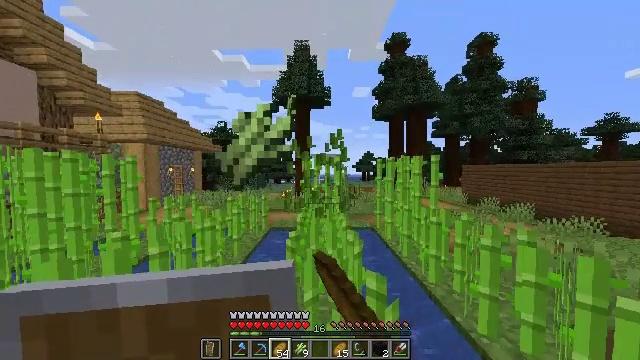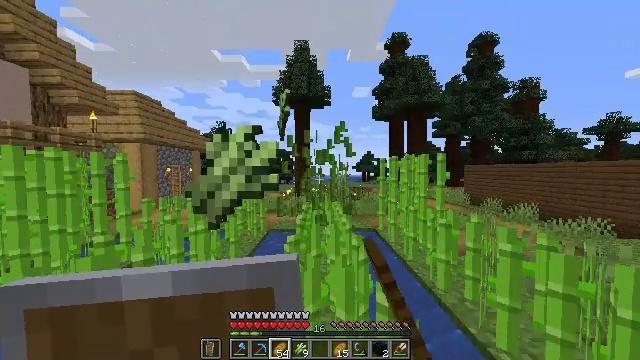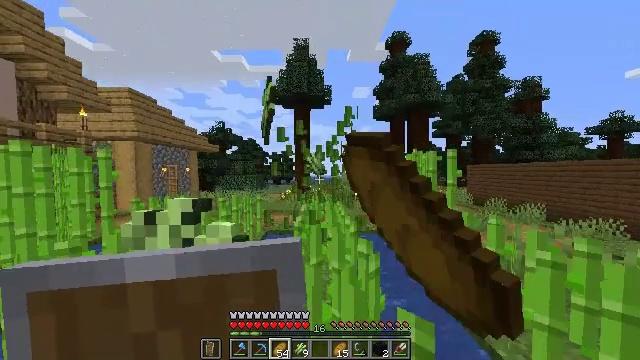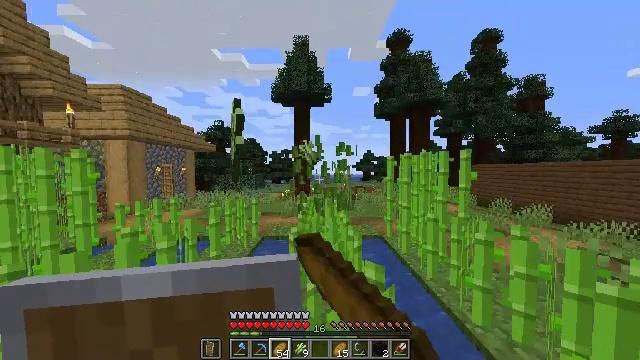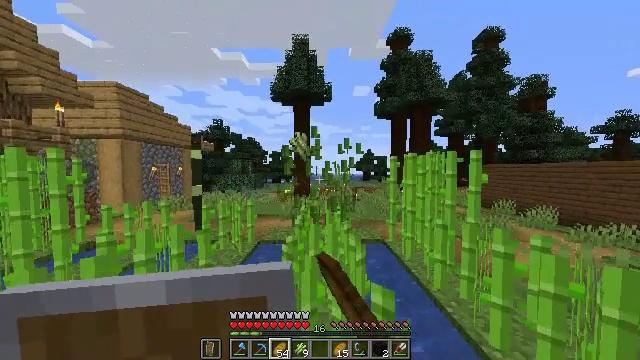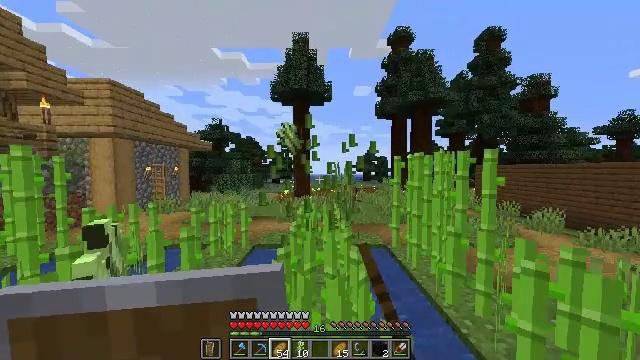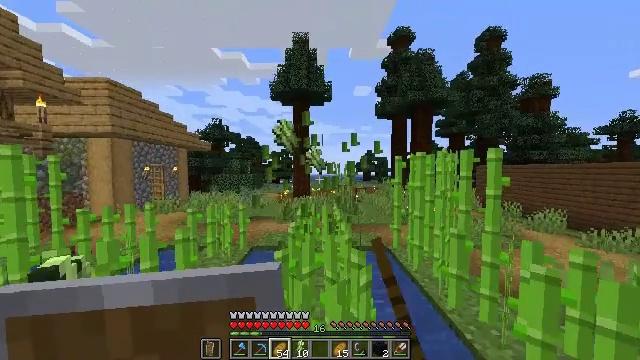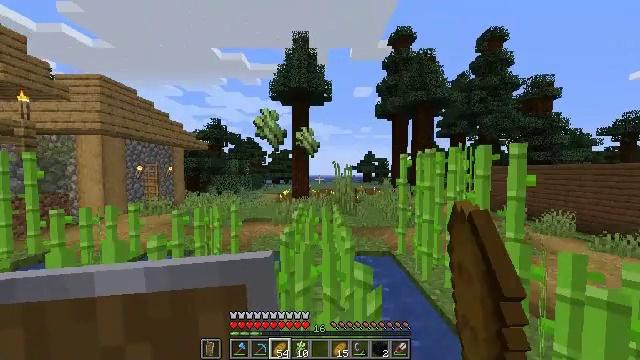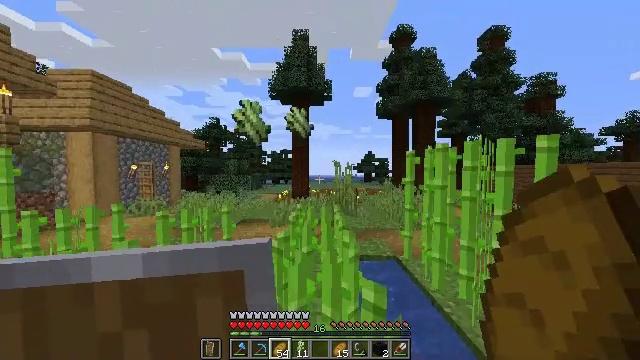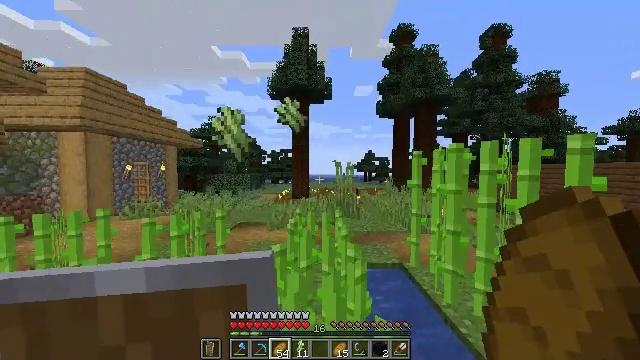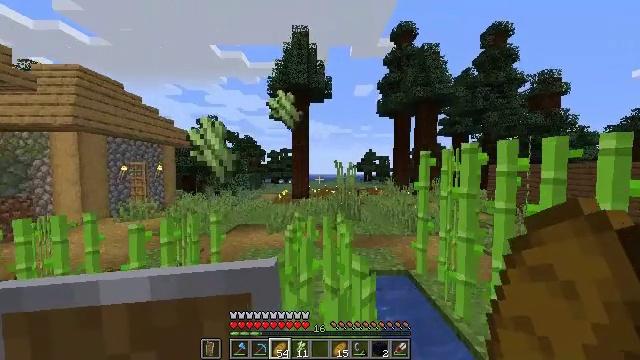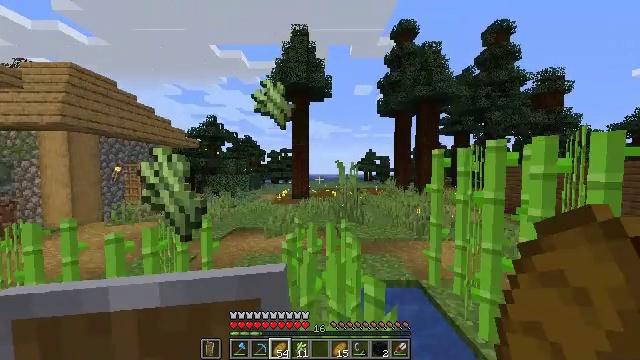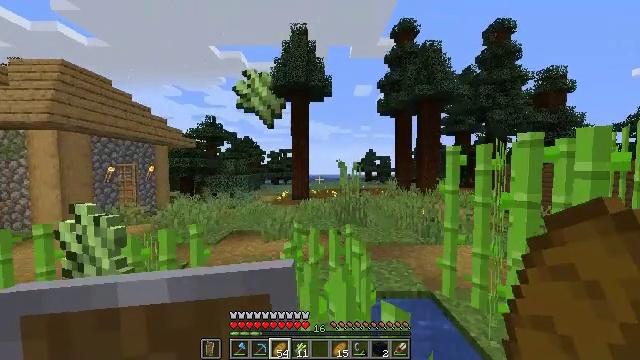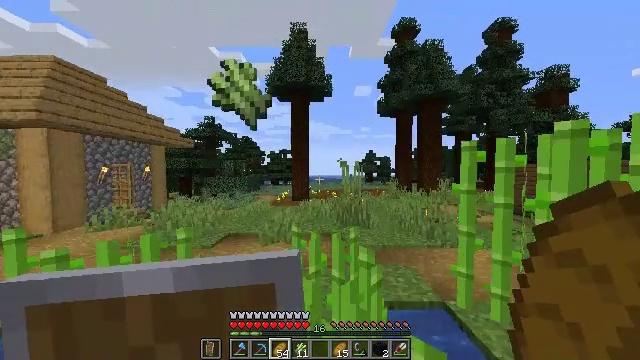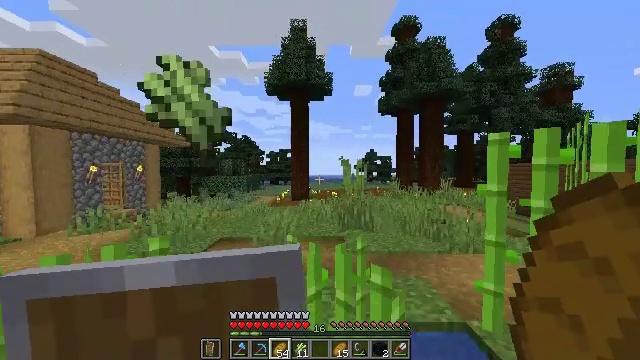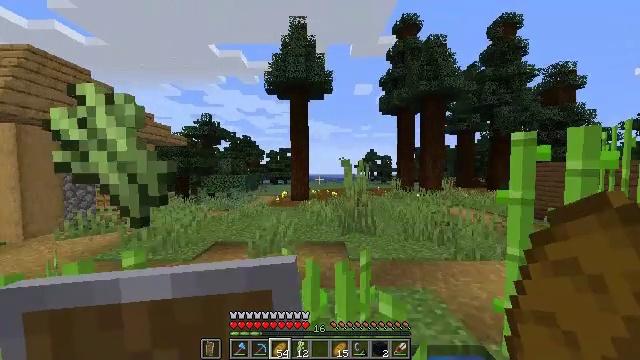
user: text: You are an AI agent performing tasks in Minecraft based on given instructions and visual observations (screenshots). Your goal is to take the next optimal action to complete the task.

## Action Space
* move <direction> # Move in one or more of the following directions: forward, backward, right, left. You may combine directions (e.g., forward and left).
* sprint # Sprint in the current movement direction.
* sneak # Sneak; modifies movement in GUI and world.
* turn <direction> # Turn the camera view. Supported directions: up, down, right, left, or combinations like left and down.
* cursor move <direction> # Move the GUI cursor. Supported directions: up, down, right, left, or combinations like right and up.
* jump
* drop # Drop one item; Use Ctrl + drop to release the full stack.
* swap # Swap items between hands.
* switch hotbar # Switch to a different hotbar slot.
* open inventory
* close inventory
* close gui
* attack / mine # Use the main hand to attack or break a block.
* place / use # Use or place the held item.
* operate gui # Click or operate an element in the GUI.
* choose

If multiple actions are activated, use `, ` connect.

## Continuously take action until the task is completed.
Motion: motion action
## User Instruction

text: Break the sugar cane.
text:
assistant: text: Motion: move forward, sprint, attack / mine
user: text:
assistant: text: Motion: move forward, sprint, attack / mine
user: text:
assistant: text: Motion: move forward, sprint, attack / mine
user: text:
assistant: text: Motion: move forward, sprint, attack / mine
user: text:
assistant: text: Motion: move forward, sprint, attack / mine
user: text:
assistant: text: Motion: move forward, sprint, attack / mine
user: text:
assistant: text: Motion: move forward, sprint, attack / mine
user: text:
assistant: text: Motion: move forward, sprint, attack / mine
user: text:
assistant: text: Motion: move forward, sprint, attack / mine
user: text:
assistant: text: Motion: move forward, sprint
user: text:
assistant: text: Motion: move forward, sprint
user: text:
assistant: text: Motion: move forward, sprint
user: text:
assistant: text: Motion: move forward, sprint
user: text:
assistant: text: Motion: move forward, sprint
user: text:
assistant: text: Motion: move forward, sprint
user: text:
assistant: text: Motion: move forward, sprint
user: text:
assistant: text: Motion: move forward, sprint
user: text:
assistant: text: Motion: move forward, sprint
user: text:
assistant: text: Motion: move forward and move left, sprint, turn right
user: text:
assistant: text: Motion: move forward and move left, sprint, turn right and down
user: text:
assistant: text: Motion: move forward and move left, sprint, turn right
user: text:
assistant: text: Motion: move forward and move left, sprint, turn right
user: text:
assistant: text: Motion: move forward and move left, sprint, turn right and down
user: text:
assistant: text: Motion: move forward and move left, sprint, turn right and down
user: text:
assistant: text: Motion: move forward and move left, sprint, turn right and down
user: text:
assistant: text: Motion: move forward and move left, sprint, turn right and down
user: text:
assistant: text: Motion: move forward and move left, sprint, turn right
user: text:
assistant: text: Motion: move forward and move left, sprint
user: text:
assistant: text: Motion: move forward and move left, sprint
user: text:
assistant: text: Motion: move left, sprint